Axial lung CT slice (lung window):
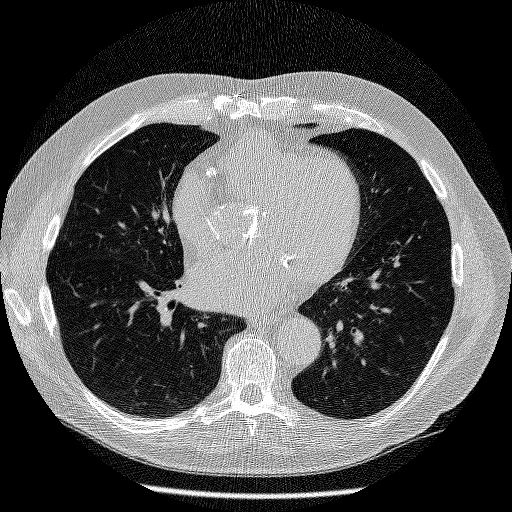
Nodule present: no